Question: I would like to know what causes this, and I also want to insert another line to the chart, what is the right way to do that? I know how to update data, but don't know how to make multiple lines,
any help is appreciated, thank you!
D3.js is a JavaScript library for producing dynamic, interactive data visualizations in web browsers. It makes use of Scalable Vector Graphics, HTML5, and Cascading Style Sheets standards. It is the successor to the earlier Protovis framework.
'''
const data = [{
name: "A",
x: 10,
},
{
name: "B",
x: 22,
},
{
name: "C",
x: 33,
},
{
name: "D",
x: 20,
},
{
name: "E",
x: 21,
},
];
//No.1 define the svg
let graphWidth = 600,
graphHeight = 450;
let margin = {
top: 30,
right: 10,
bottom: 30,
left: 85
};
let totalWidth = graphWidth + margin.left + margin.right,
totalHeight = graphHeight + margin.top + margin.bottom;
let svg = d3
.select("body")
.append("svg")
.attr("width", totalWidth)
.attr("height", totalHeight);
//No.2 define mainGraph
let mainGraph = svg
.append("g")
.attr("transform", "translate(" + margin.left + "," + margin.top + ")");
//No.3 define axises
let categoriesNames = data.map((d) => d.name);
let xScale = d3
.scalePoint()
.domain(categoriesNames)
.range([0, graphWidth]); // scalepoint make the axis starts with value compared with scaleBand
var yScale = d3
.scaleLinear()
.range([graphHeight, 0])
.domain([0, d3.max(data, (data) => data.x)]); //* If an arrow function is simply returning a single line of code, you can omit the statement brackets and the return keyword
//No.4 set axises
mainGraph
.append("g")
.attr("class", "x axis")
.attr("transform", "translate(0," + graphHeight + ")")
.call(d3.axisBottom(xScale));
mainGraph.append("g").attr("class", "y axis").call(d3.axisLeft(yScale));
//No.5 make lines
var line = d3
.line()
.x(function(d) {
return xScale(d.name);
}) // set the x values for the line generator
.y(function(d) {
return yScale(d.x);
}) // set the y values for the line generator
.curve(d3.curveMonotoneX); // apply smoothing to the line
mainGraph
.append("path")
.datum(data) // 10. Binds data to the line
.attr("class", "line") // Assign a class for styling
.attr("d", line); // 11. Calls the line generator
'''
'''
<script src="https://d3js.org/d3.v6.min.js"></script>
'''

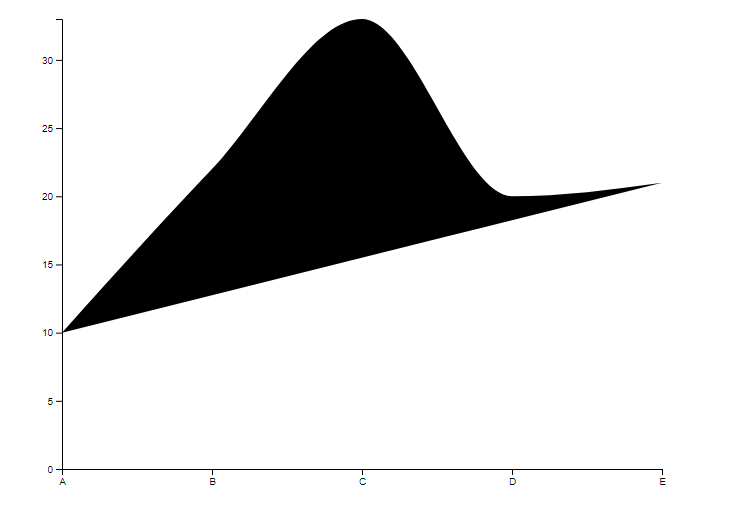
Answer: You need to set 'fill: none;' and 'stroke: <your line colour here>' for the 'path'. Otherwise, it thinks it's a closed shape and tries to fill it in.
That is because normally, 'path's are used to draw two-dimensional shapes. Only 'line's are assumed not to have two dimensions. See also <URL>
'''
const data = [{
name: "A",
x: 10,
},
{
name: "B",
x: 22,
},
{
name: "C",
x: 33,
},
{
name: "D",
x: 20,
},
{
name: "E",
x: 21,
},
];
//No.1 define the svg
let graphWidth = 600,
graphHeight = 450;
let margin = {
top: 30,
right: 10,
bottom: 30,
left: 85
};
let totalWidth = graphWidth + margin.left + margin.right,
totalHeight = graphHeight + margin.top + margin.bottom;
let svg = d3
.select("body")
.append("svg")
.attr("width", totalWidth)
.attr("height", totalHeight);
//No.2 define mainGraph
let mainGraph = svg
.append("g")
.attr("transform", "translate(" + margin.left + "," + margin.top + ")");
//No.3 define axises
let categoriesNames = data.map((d) => d.name);
let xScale = d3
.scalePoint()
.domain(categoriesNames)
.range([0, graphWidth]); // scalepoint make the axis starts with value compared with scaleBand
var yScale = d3
.scaleLinear()
.range([graphHeight, 0])
.domain([0, d3.max(data, (data) => data.x)]); //* If an arrow function is simply returning a single line of code, you can omit the statement brackets and the return keyword
//No.4 set axises
mainGraph
.append("g")
.attr("class", "x axis")
.attr("transform", "translate(0," + graphHeight + ")")
.call(d3.axisBottom(xScale));
mainGraph.append("g").attr("class", "y axis").call(d3.axisLeft(yScale));
//No.5 make lines
var line = d3
.line()
.x(function(d) {
return xScale(d.name);
}) // set the x values for the line generator
.y(function(d) {
return yScale(d.x);
}) // set the y values for the line generator
.curve(d3.curveMonotoneX); // apply smoothing to the line
mainGraph
.append("path")
.datum(data) // 10. Binds data to the line
.attr("class", "line") // Assign a class for styling
.attr("d", line); // 11. Calls the line generator
'''
'''
.line {
stroke: blue;
fill: none;
}
'''
'''
<script src="https://d3js.org/d3.v6.min.js"></script>
'''